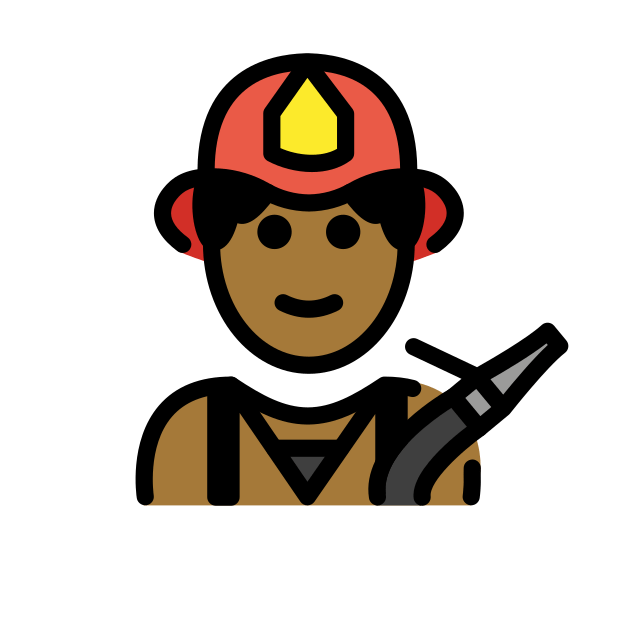
firefighter: medium-dark skin tone